Question: I need two camera previews in my app. However, android camera can give only one preview at a time. Is there any way to pipeline/copy that preview to another view? I came across this question <URL> and he says that
'On Android 3.0 or later, you can use the setPreviewTexture method to pipe the preview data into an OpenGL texture, which you can then render to multiple quads in a GLSurfaceView or equivalent.'
But I have no idea how to render that to multiple quads in 'GLSurfaceView'.I need to support android 4.0+. But I don't want to use preview frame from preview callback. It causes significant delay. Any help would be appreciated. Thanks!!
Here is my code for single preview
'activity_main.xml'
'''
<RelativeLayout xmlns:android="http://schemas.android.com/apk/res/android"
xmlns:tools="http://schemas.android.com/tools"
android:layout_width="match_parent"
android:layout_height="match_parent"
android:background="@android:color/black"
tools:context=".MainActivity" >
<LinearLayout
android:layout_width="match_parent"
android:layout_height="match_parent"
android:orientation="horizontal"
android:weightSum="10" >
<TextureView
android:id="@+id/textureView1"
android:layout_width="0dp"
android:layout_height="match_parent"
android:layout_weight="5" />
<TextureView
android:id="@+id/textureView2"
android:layout_width="0dp"
android:layout_height="match_parent"
android:layout_weight="5" />
</LinearLayout>
</RelativeLayout>
'''
MainActivity.java
'''
public class MainActivity extends Activity implements SurfaceTextureListener{
private Camera mCamera;
private TextureView mTextureView1;
private TextureView mTextureView2;
@Override
protected void onCreate(Bundle savedInstanceState) {
super.onCreate(savedInstanceState);
setContentView(R.layout.activity_main);
mTextureView1 = (TextureView) findViewById(R.id.textureView1);
mTextureView2 = (TextureView) findViewById(R.id.textureView2);
mTextureView1.setSurfaceTextureListener(this);
}
@Override
public void onSurfaceTextureAvailable(SurfaceTexture surface, int width,
int height) {
try {
mCamera = Camera.open(getCameraId());
mCamera.setPreviewTexture(surface);
CameraInfo cameraInfo = new CameraInfo();
Camera.getCameraInfo(getCameraId(), cameraInfo);
setCameraDisplayOrientation(this, getCameraId(), mCamera);
mCamera.startPreview();
} catch (Exception e) {
e.printStackTrace();
}
}
@Override
public boolean onSurfaceTextureDestroyed(SurfaceTexture surface) {
try {
mCamera.stopPreview();
mCamera.release();
} catch (Exception e) {
e.printStackTrace();
}
return true;
}
@Override
public void onSurfaceTextureSizeChanged(SurfaceTexture surface, int width,
int height) {
}
@Override
public void onSurfaceTextureUpdated(SurfaceTexture surface) {
}
}
'''
Output:

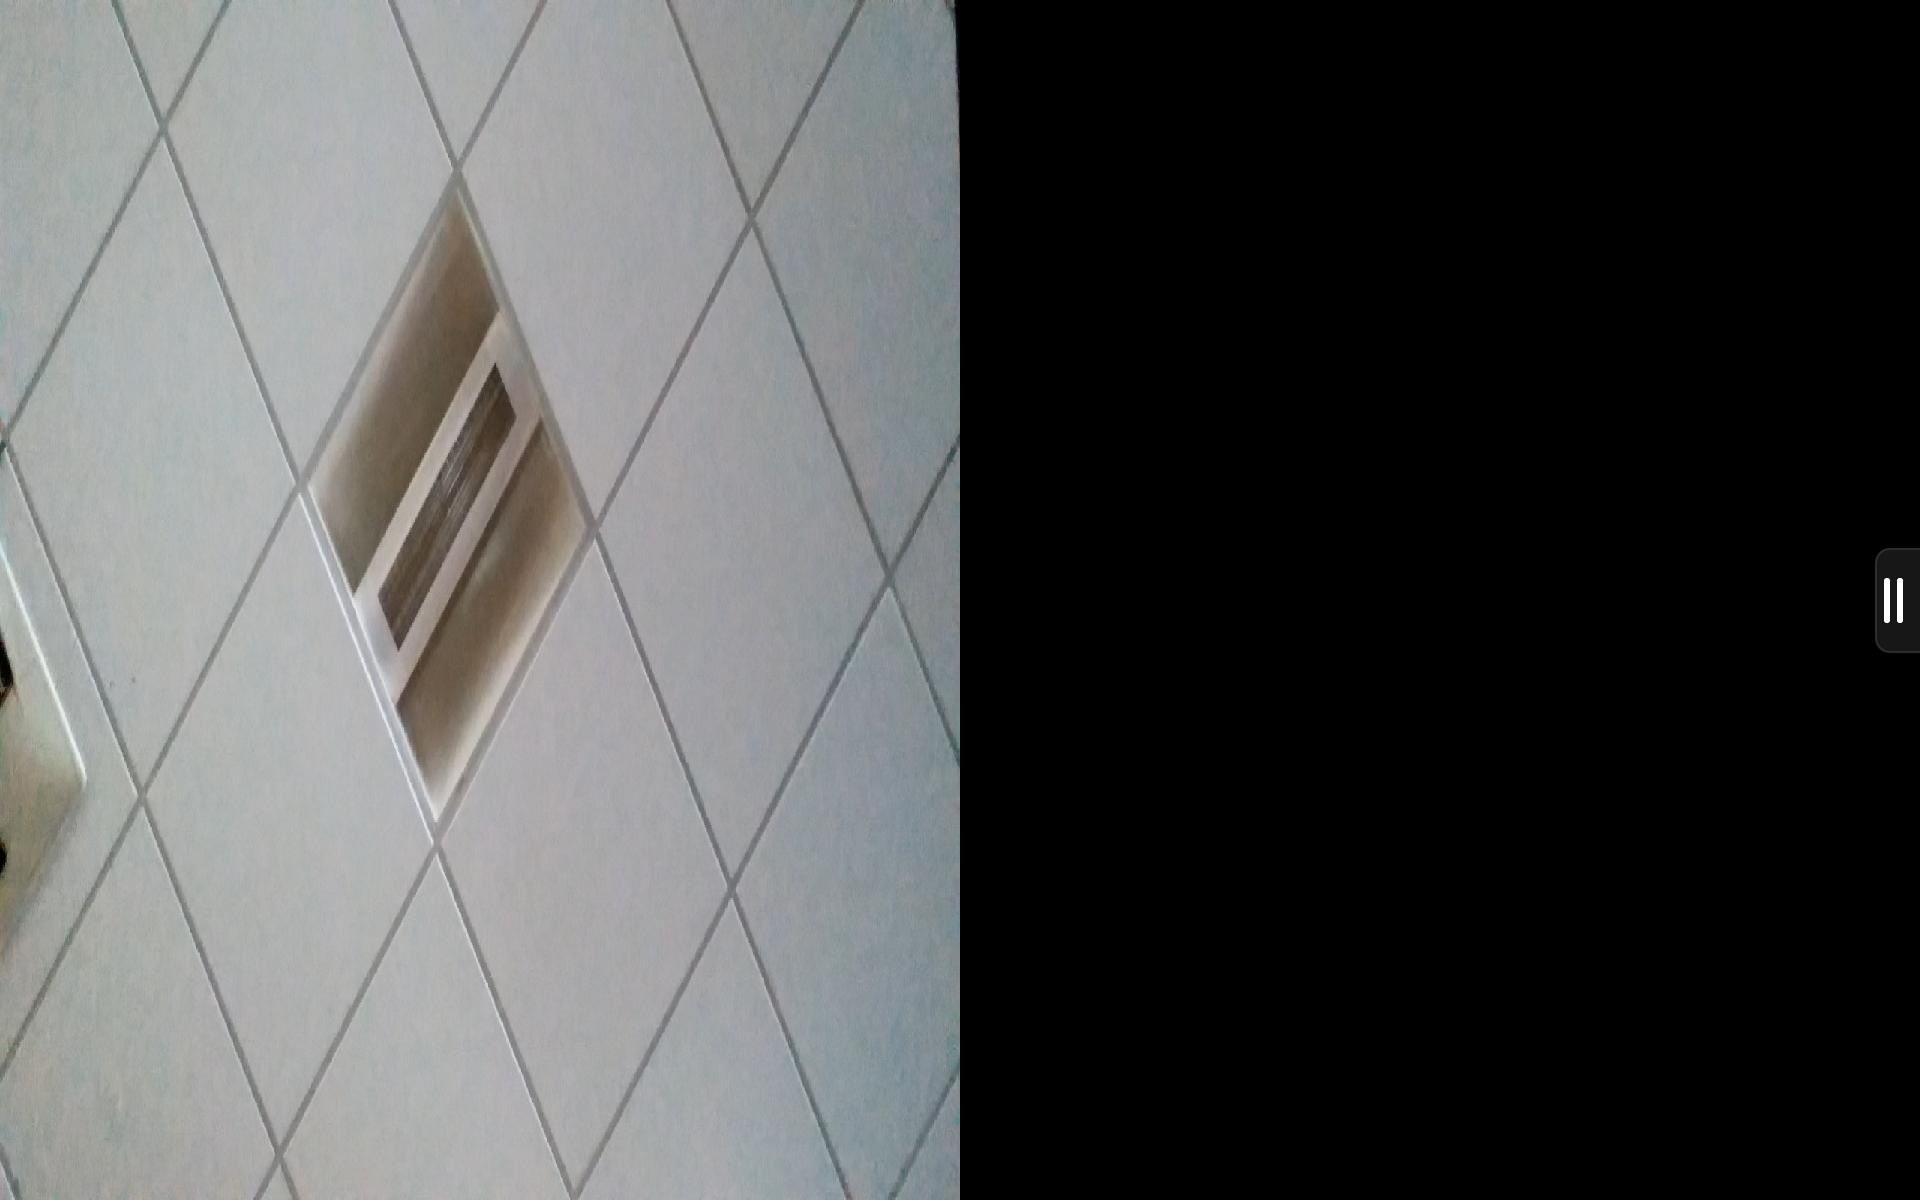
Answer: Start by sending the camera preview to a <URL> instead of a Surface associated with a View. That takes the output of the camera and makes it available for use as a GLES texture.
Then, instead of having two 'TextureViews', just render two textured quads with GLES, each of which occupies half of a single View. This is easier than rendering to two different surfaces (only one EGL context to worry about). If you haven't worked with OpenGL ES before there can be a bit of a learning curve.
The pieces you need can be found in <URL>. Consider for example the "Continuous capture" and "Show + capture camera" activities. Both direct the camera output to a 'SurfaceTexture' and render it twice. For these, it's once to the screen and once to the input of a video encoder, but it's the same idea. If you look at "Hardware scaler exerciser" you can see it blitting a textured quad that bounces around the screen; you can use this as an example of how to set the size and position of the quad.
There's also "Double decode", which is using a pair of 'TextureViews' to show two decoded movies side-by-side. You don't want to do what it does -- it's receiving content from two different sources, not showing a single source twice.
The various activities use GLES with 'TextureView', 'SurfaceView', and 'GLSurfaceView'. Each view type comes with unique benefits and limitations.
The new(er than this answer) "<URL>" activity is probably the closest to what you want. It sends the camera preview to a SurfaceTexture and demonstrates how to move, resize, rotate, and zoom the image by rendering it with GLES.